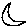
Label: moon